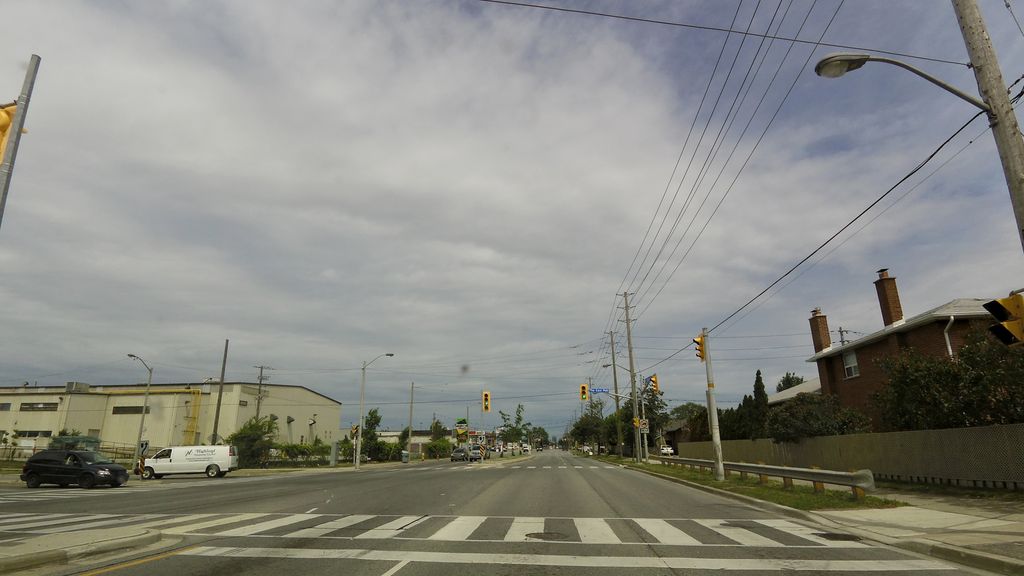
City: toronto